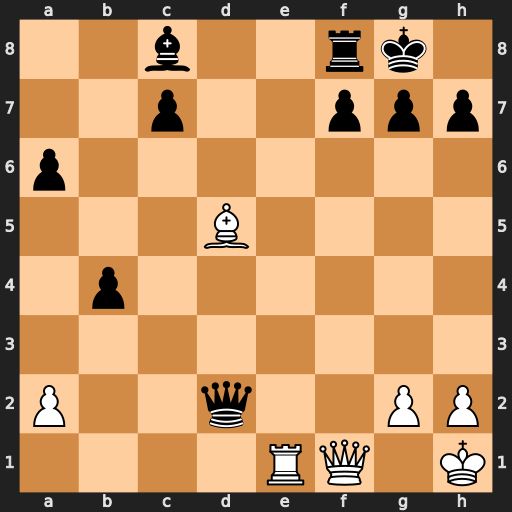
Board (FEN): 2b2rk1/2p2ppp/p7/3B4/1p6/8/P2q2PP/4RQ1K
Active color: w
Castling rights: -
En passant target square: -
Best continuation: Qxf7+ Rxf7 Re8#